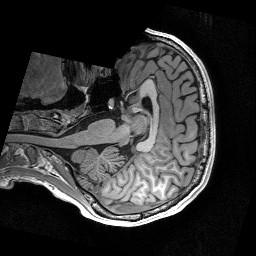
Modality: T1w
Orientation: axial
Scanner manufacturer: siemens
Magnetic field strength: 3 T
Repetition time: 2.53 s
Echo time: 0.00267 s